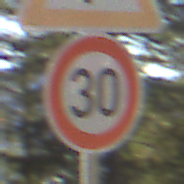
Verkehrszeichen: Geschwindigkeit30
Zusatzzeichen oben: AmphibienwanderungLinks
Umgebung: Outdoor, Nature
Tageszeit: MorningAfternoon
Wetter: Clear
Licht: Natural
Jahreszeit: Winter
Kontrast: HighContrast